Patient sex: M
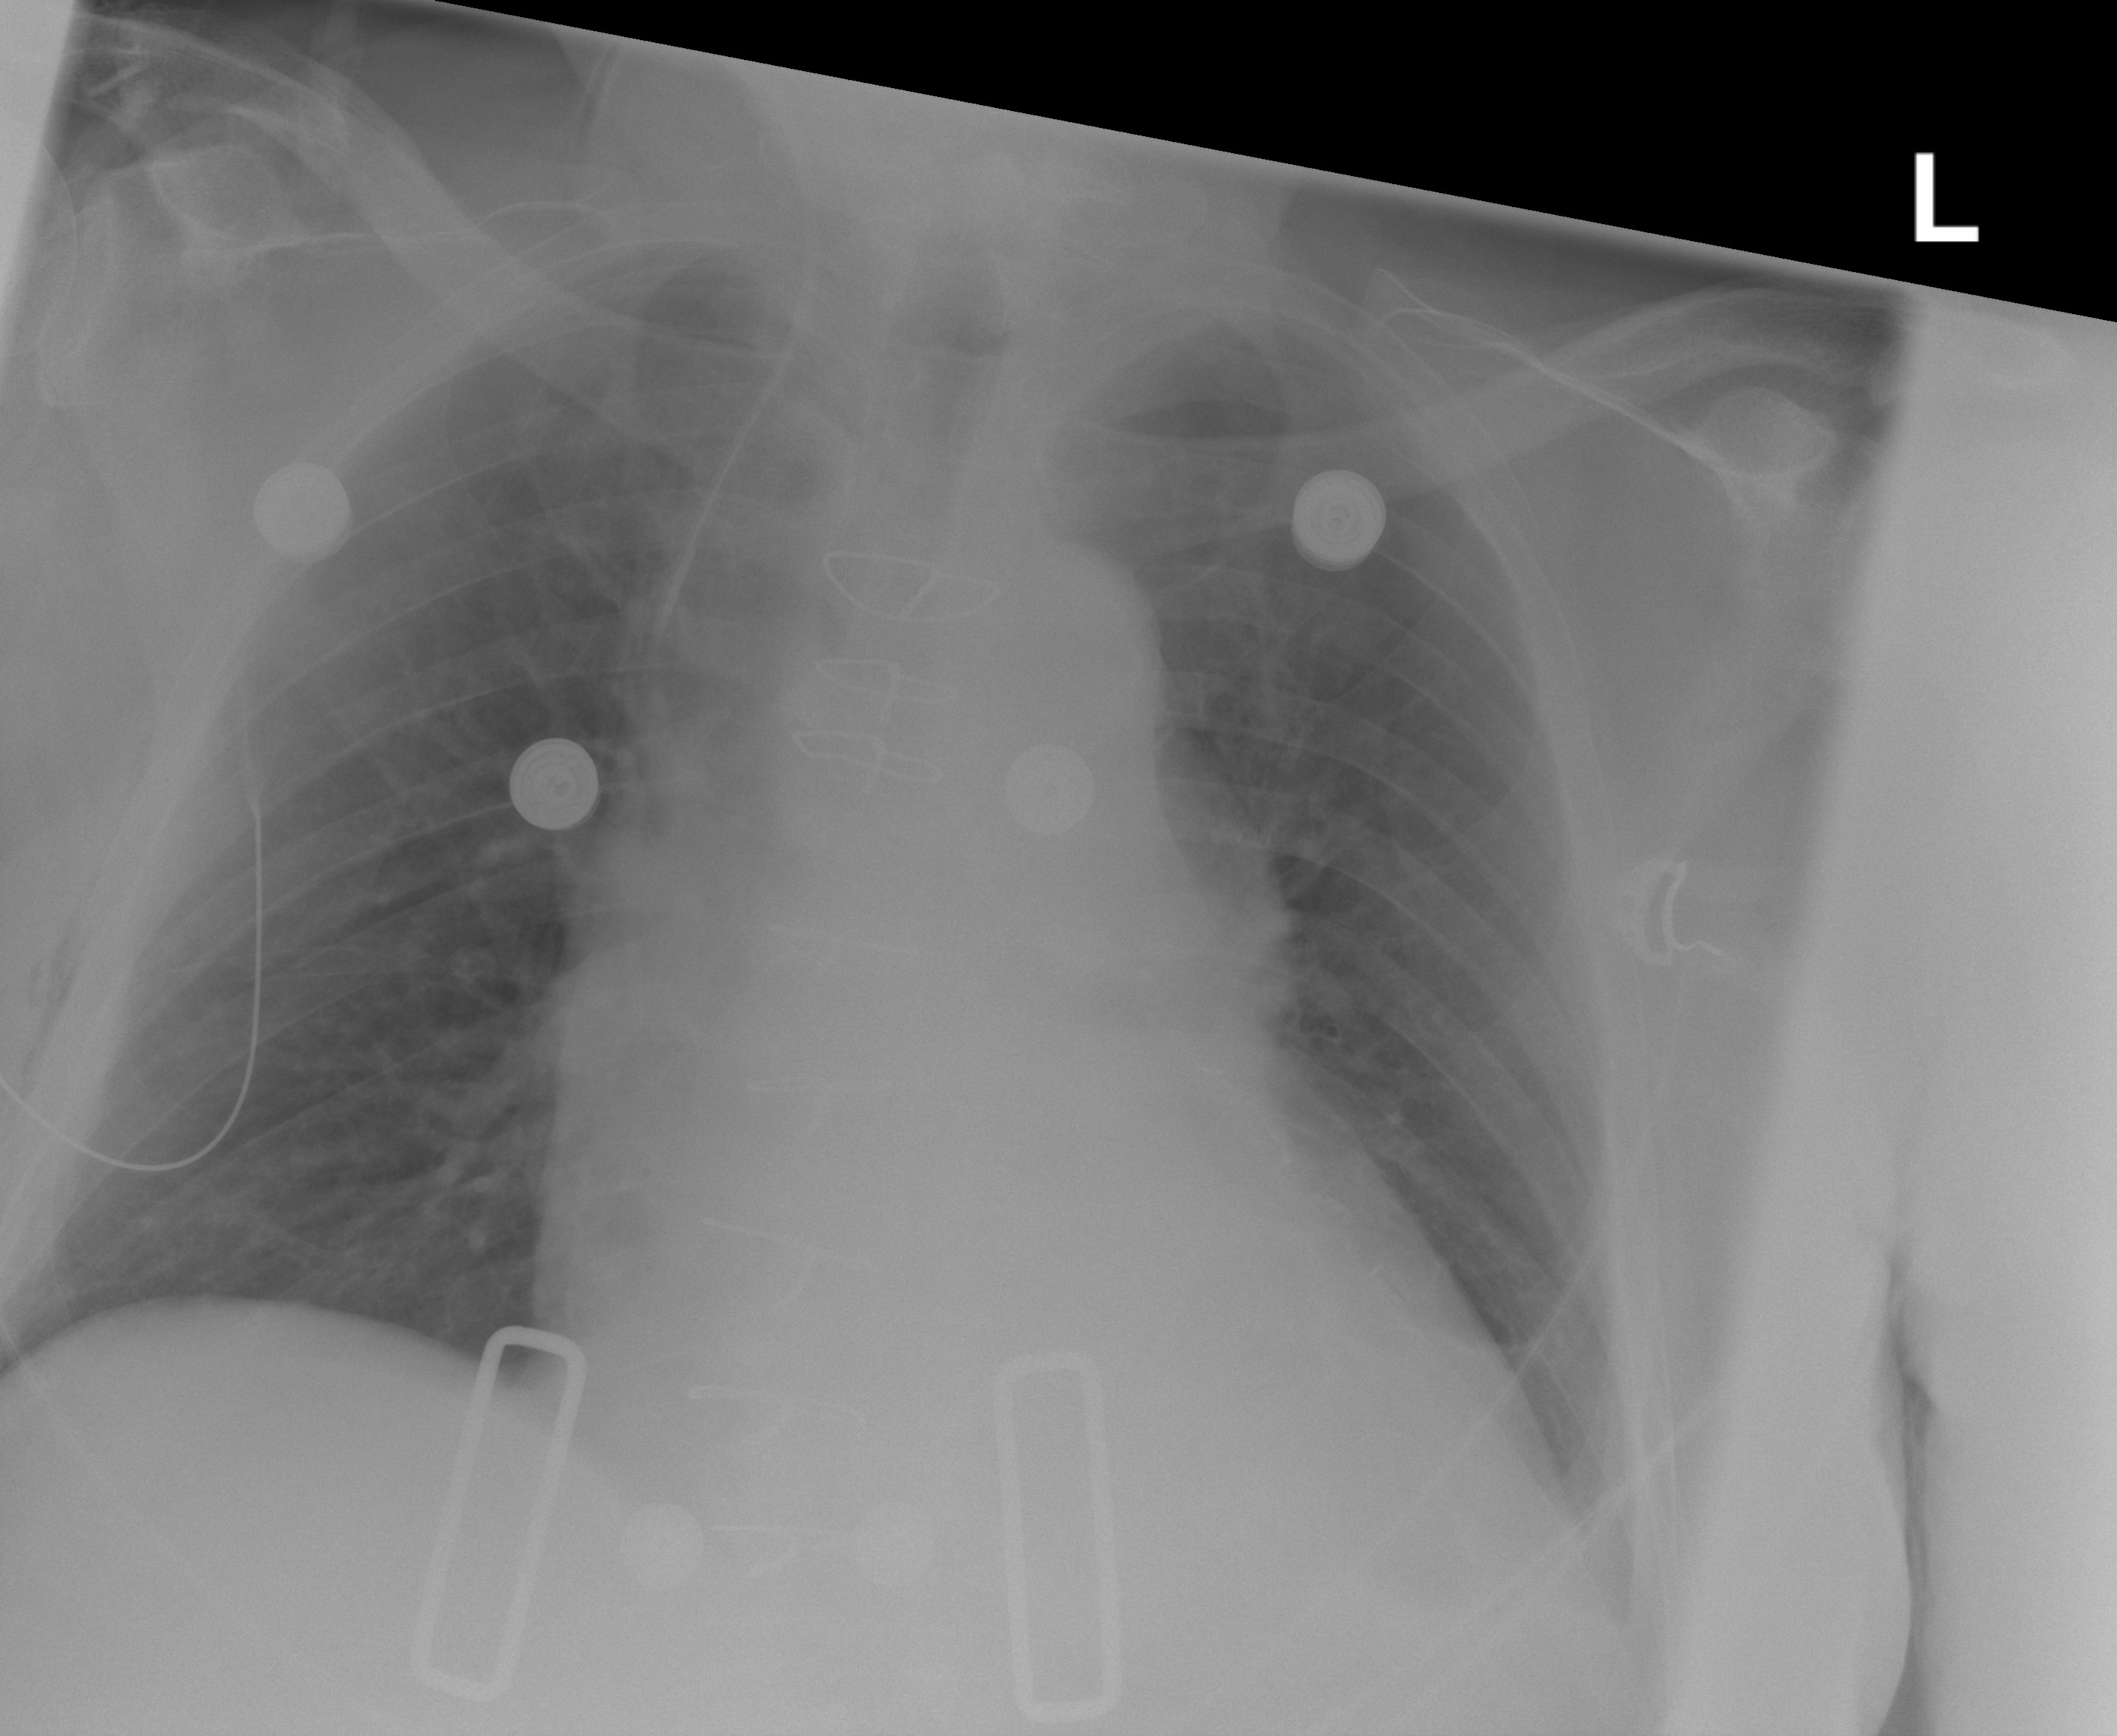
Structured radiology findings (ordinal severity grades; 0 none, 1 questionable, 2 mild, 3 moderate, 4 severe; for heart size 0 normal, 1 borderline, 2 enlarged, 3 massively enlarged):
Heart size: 2
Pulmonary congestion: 1
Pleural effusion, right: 0
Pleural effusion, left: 2
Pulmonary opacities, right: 0
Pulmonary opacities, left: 0
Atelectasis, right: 0
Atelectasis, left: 2